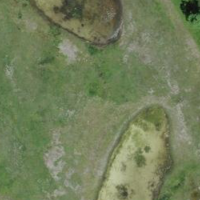
EUNIS habitat code: 50
Species observed at this site:
Corvus corone
Sylvia borin
Aegithalos caudatus
Sylvia atricapilla
Poecile palustris
Larus michahellis
Ardea alba
Erithacus rubecula
Cuculus canorus
Tringa totanus
Phoenicurus ochruros
Epipactis palustris
Periparus ater
Tringa ochropus
Cyanistes caeruleus
Sturnus vulgaris
Troglodytes troglodytes
Chloris chloris
Corvus frugilegus
Passer domesticus
Passer montanus
Turdus merula
Hirundo rustica
Milvus migrans
Milvus milvus
Mergus merganser
Regulus regulus
Motacilla alba
Delichon urbicum
Tachybaptus ruficollis
Certhia brachydactyla
Turdus philomelos
Fulica atra
Anas crecca
Falco subbuteo
Emberiza citrinella
Dendrocopos major
Buteo buteo
Gallinago gallinago
Muscicapa striata
Phylloscopus collybita
Gallinula chloropus
Pica pica
Sitta europaea
Garrulus glandarius
Falco tinnunculus
Acrocephalus scirpaceus
Motacilla cinerea
Acrocephalus arundinaceus
Anas platyrhynchos
Streptopelia decaocto
Aythya fuligula
Fringilla coelebs
Regulus ignicapilla
Lanius collurio
Streptopelia turtur
Carduelis carduelis
Columba palumbus
Parus major
Columba oenas
Ciconia ciconia
Accipiter nisus